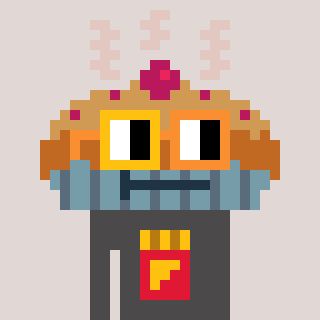
a pixel art character with square yellow and orange glasses, a pie-shaped head and a grayscale-colored body on a warm background